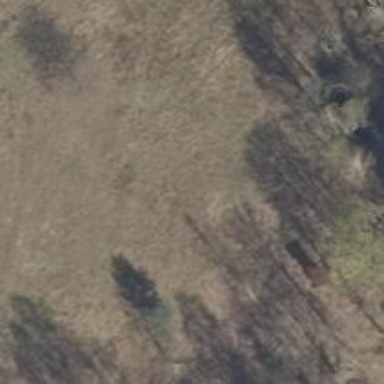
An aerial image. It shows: Beautiful meadow.